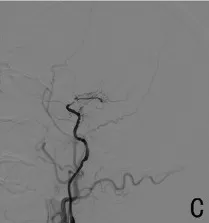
DSA imaging showing that the cavernous sinus of the right internal carotid artery was occluded at the distal end, and ,the surrounding smoke-like blood vessels were formed.
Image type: radiology (x_ray)